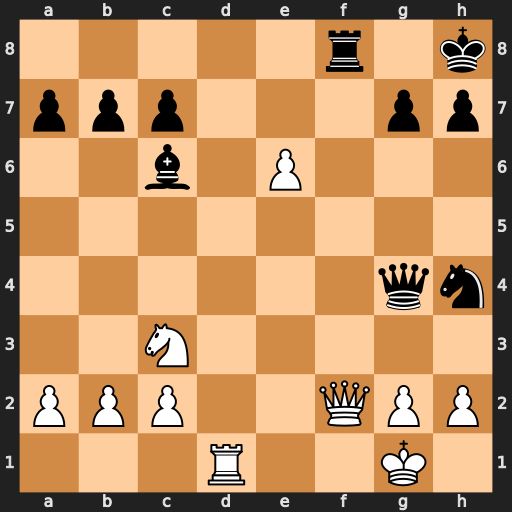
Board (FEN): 5r1k/ppp3pp/2b1P3/8/6qn/2N5/PPP2QPP/3R2K1
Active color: w
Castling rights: -
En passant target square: -
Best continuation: Qxf8#